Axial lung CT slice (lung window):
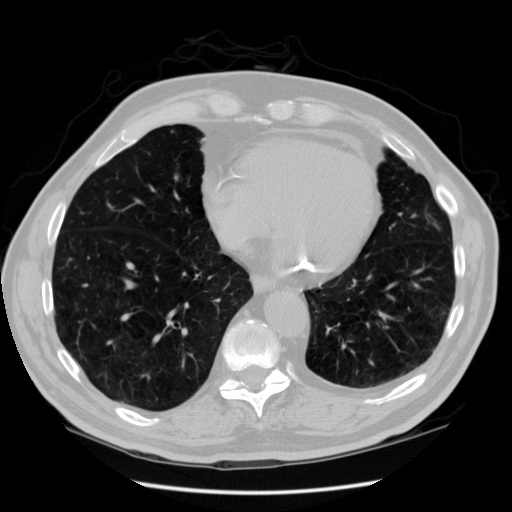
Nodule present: no